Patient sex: F
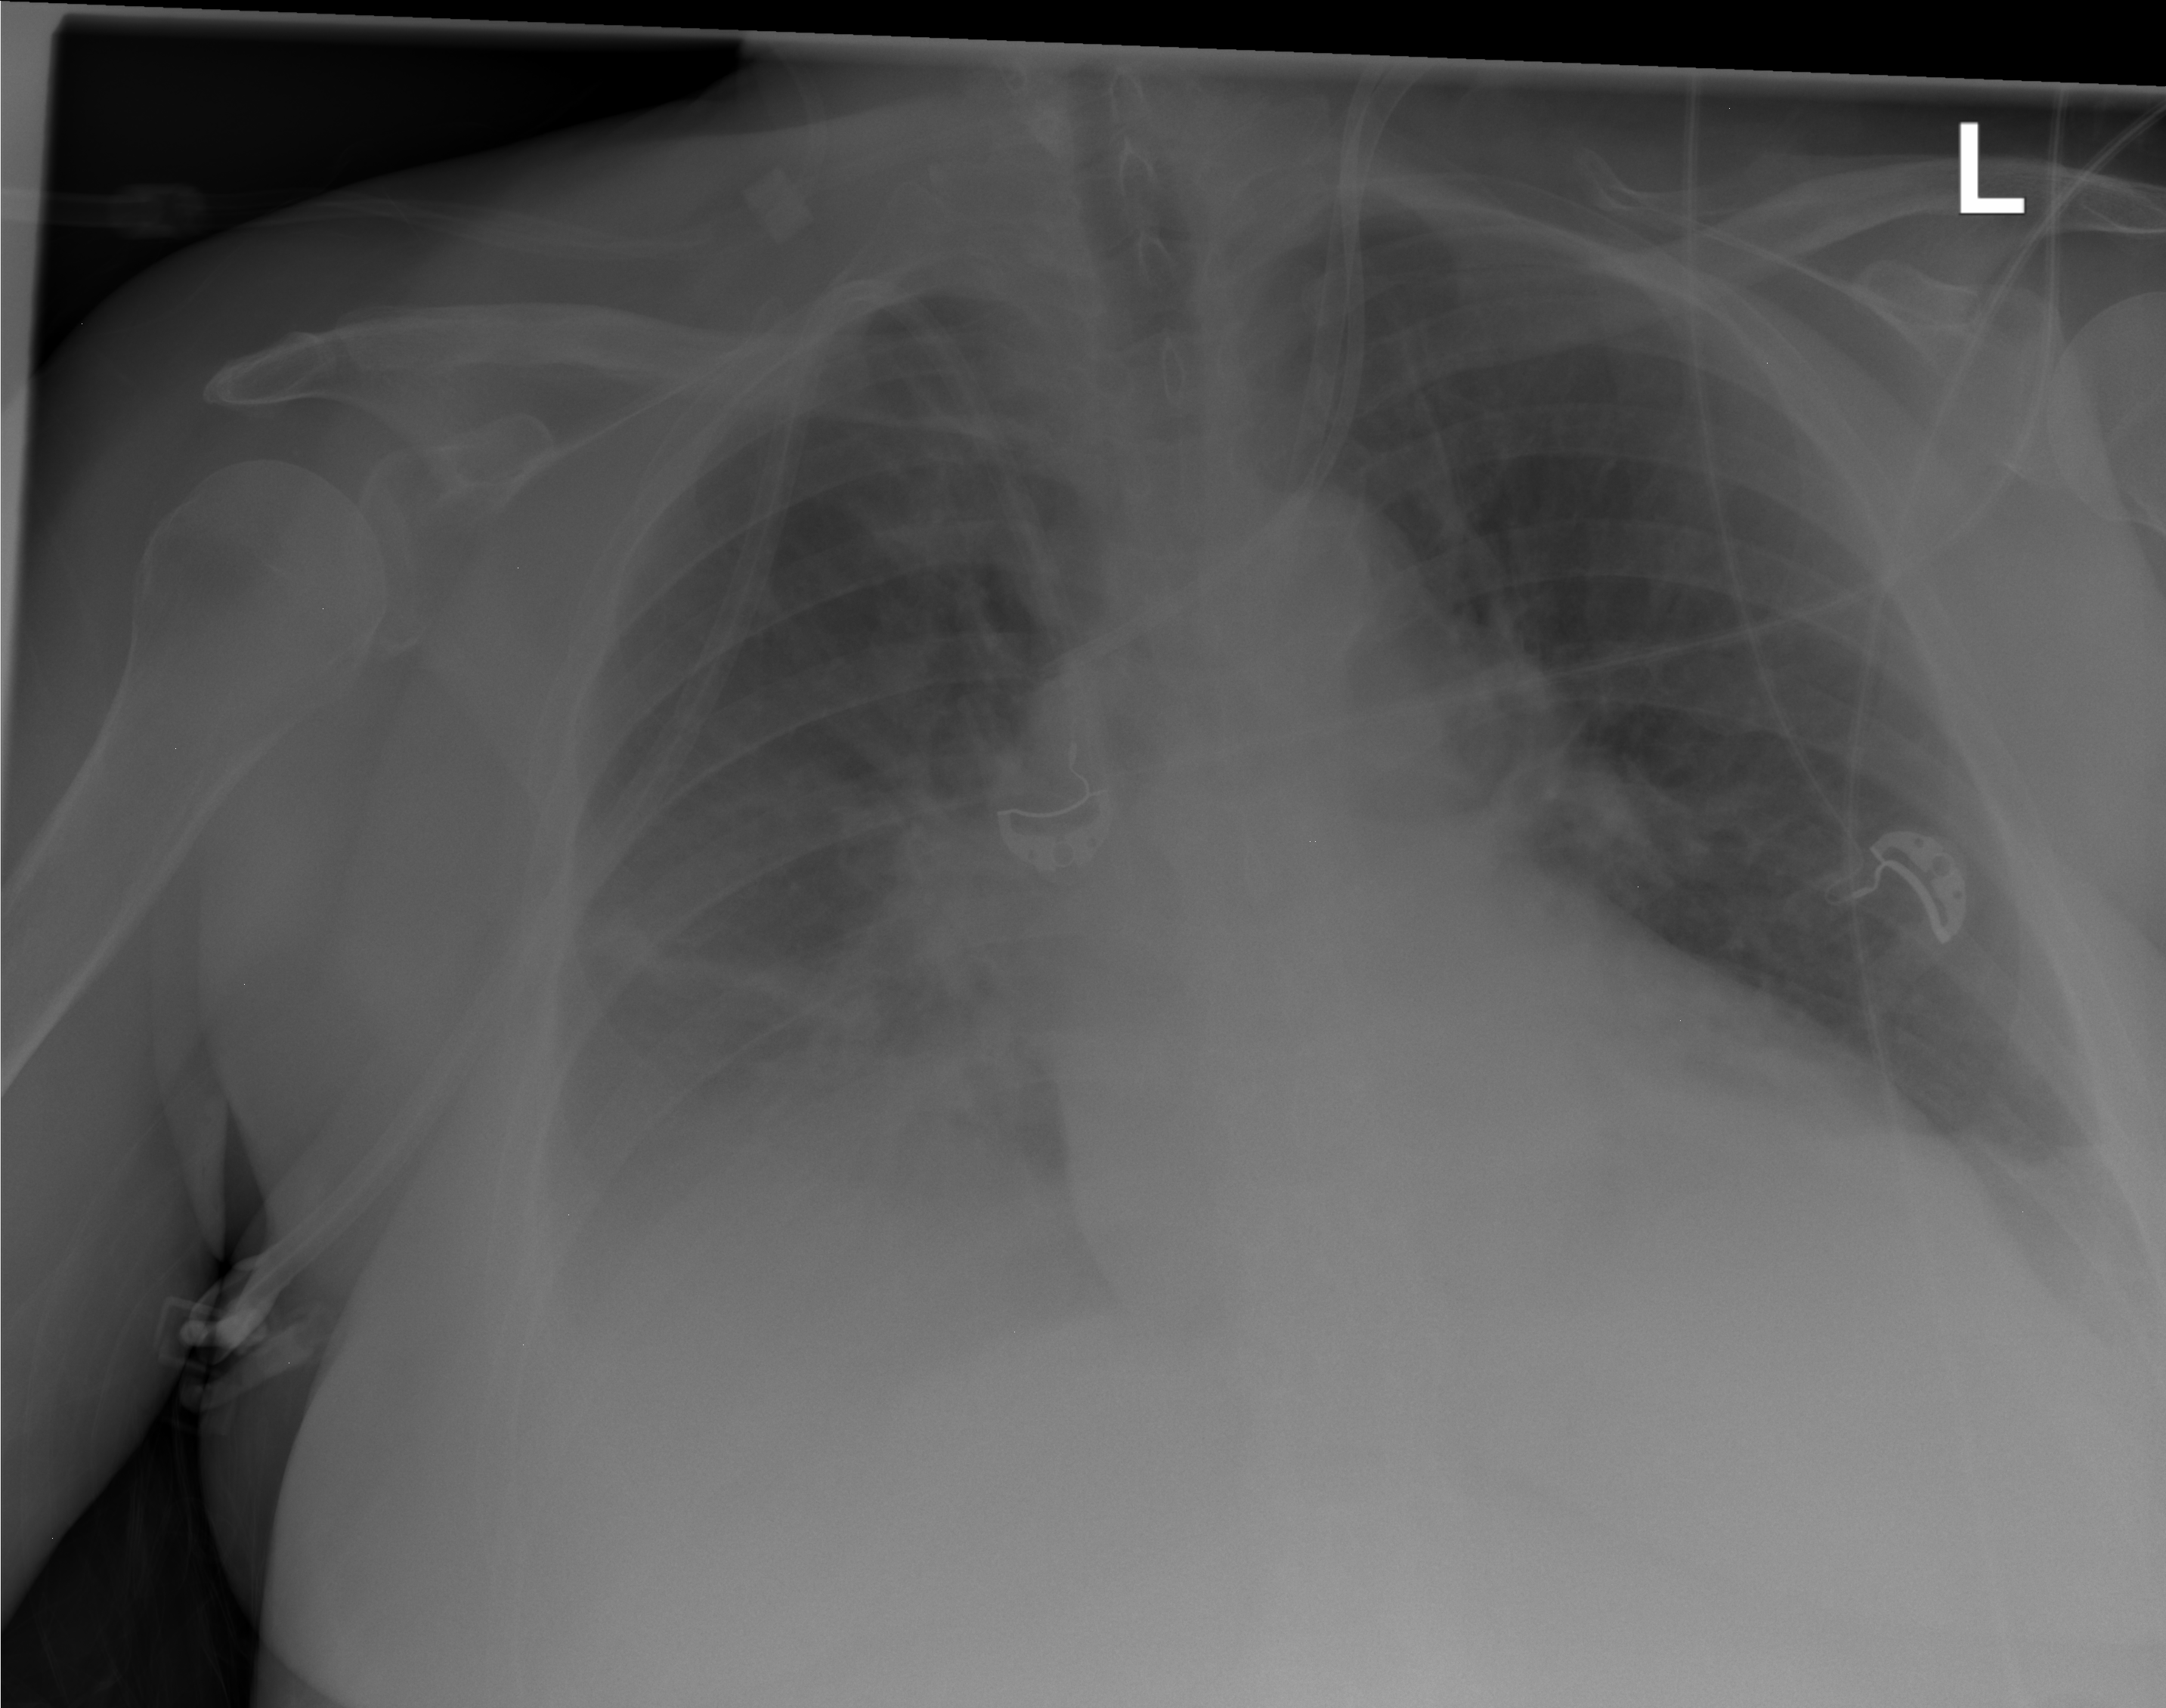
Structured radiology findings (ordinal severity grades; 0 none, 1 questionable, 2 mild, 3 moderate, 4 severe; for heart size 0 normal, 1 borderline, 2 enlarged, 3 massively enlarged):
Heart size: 2
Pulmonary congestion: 2
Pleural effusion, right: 2
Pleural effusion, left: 2
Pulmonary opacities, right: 0
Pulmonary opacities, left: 0
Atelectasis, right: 2
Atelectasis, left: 2